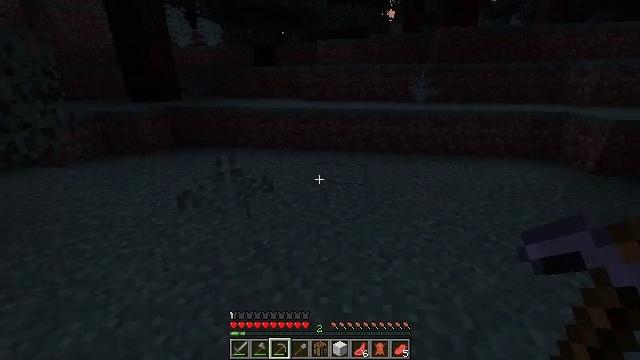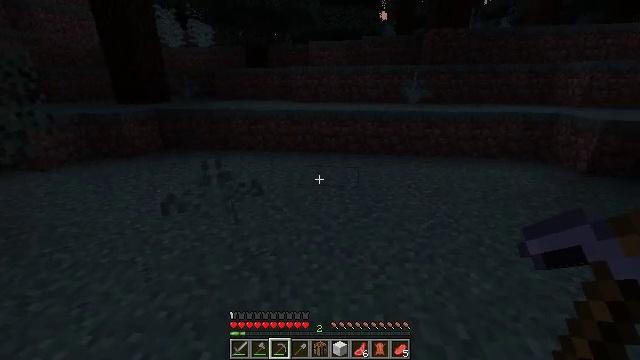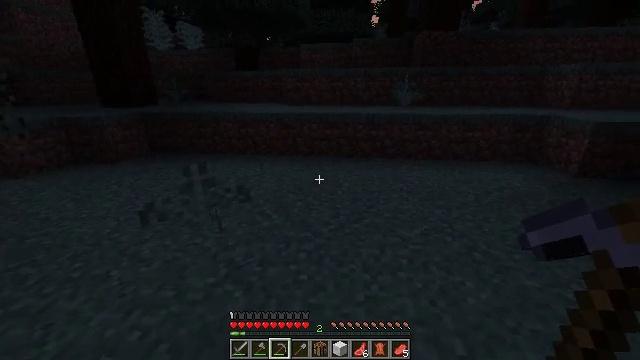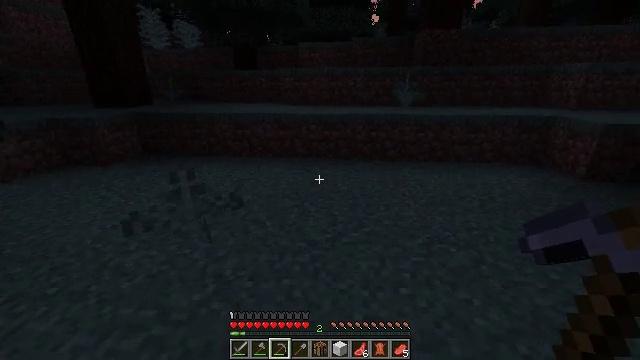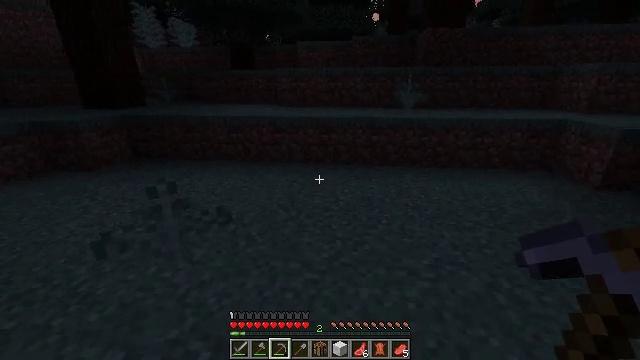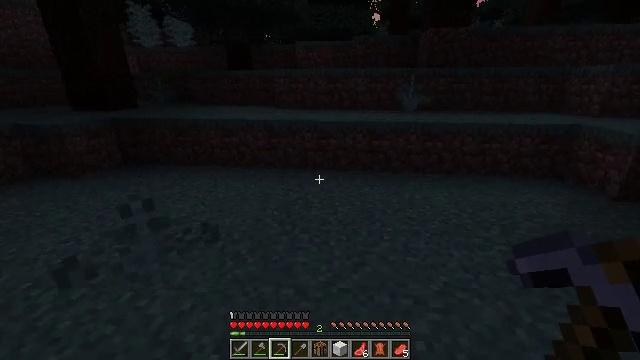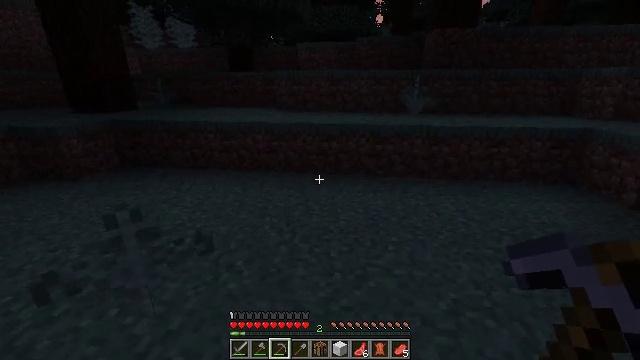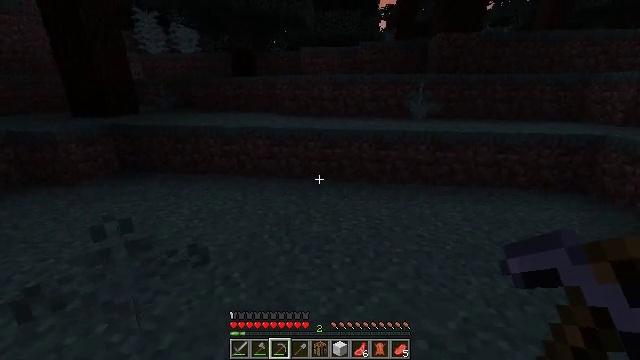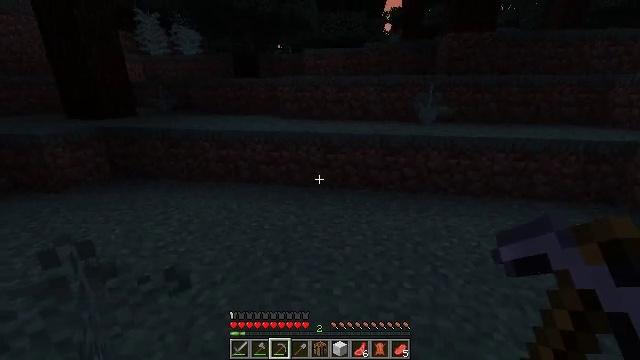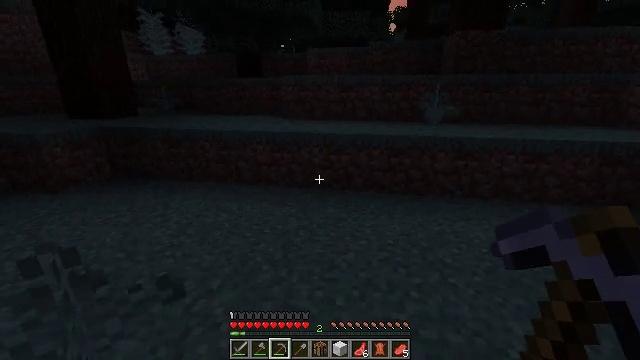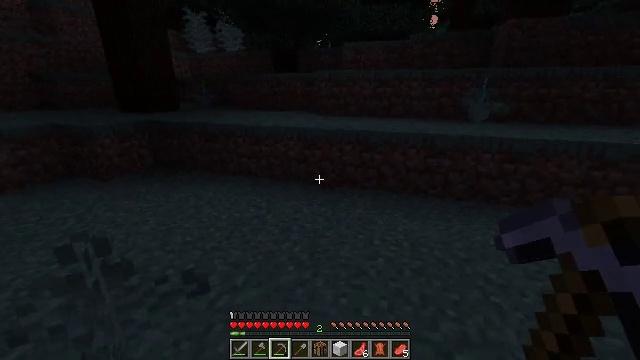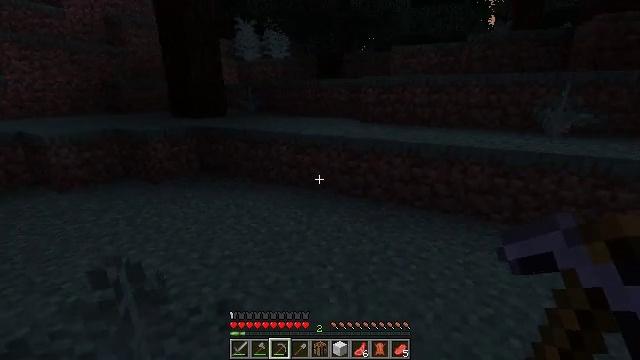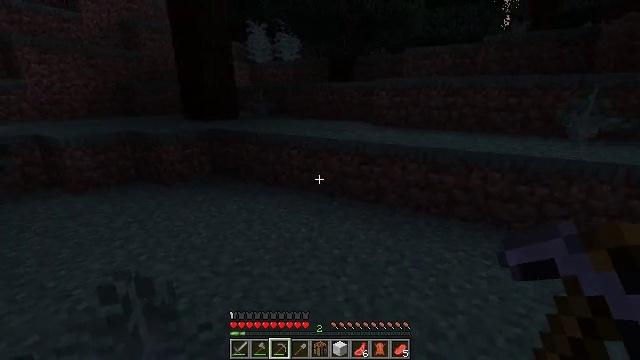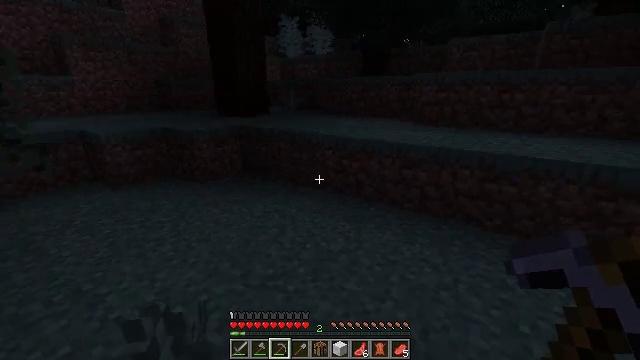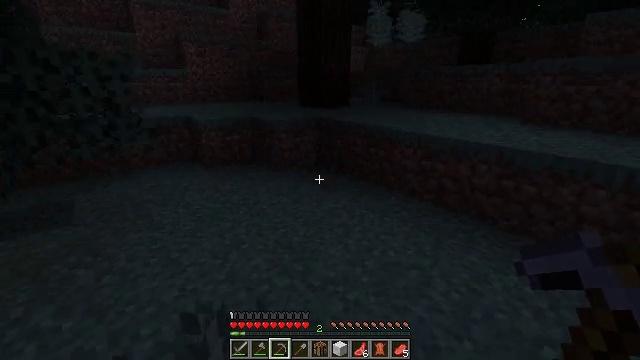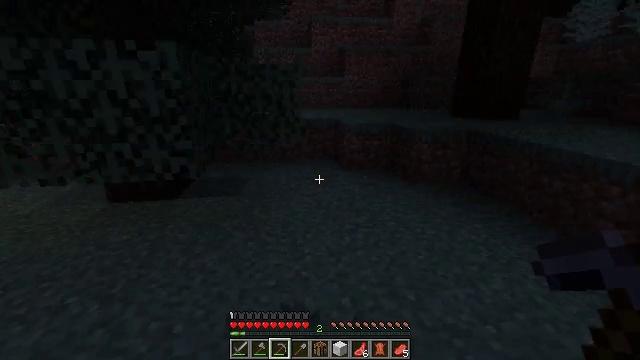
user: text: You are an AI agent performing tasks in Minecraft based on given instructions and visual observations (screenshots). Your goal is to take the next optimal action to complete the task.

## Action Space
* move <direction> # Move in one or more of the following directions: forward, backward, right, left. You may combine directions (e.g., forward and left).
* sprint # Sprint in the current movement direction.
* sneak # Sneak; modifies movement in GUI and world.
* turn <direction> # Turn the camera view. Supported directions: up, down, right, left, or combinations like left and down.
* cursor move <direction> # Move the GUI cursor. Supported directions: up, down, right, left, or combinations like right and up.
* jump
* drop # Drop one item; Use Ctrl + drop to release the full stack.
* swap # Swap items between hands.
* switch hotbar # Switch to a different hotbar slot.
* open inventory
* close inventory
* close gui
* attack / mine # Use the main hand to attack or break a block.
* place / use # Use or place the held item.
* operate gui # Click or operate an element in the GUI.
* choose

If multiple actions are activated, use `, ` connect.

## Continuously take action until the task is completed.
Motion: motion action
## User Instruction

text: Destroy the spruce leaves to get sticks and saplings.
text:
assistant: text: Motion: move forward, turn right
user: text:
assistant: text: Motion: move forward, turn right
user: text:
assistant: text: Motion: move forward
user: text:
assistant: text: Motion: move forward
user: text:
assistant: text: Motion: move forward
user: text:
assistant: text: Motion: move forward
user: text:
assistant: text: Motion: move forward
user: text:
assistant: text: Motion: move forward
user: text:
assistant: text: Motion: move forward
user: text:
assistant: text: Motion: move forward and move left, turn left
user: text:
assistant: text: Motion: move forward and move left, turn left and up
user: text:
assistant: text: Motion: move forward and move left, turn left
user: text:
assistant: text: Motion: move forward, turn left and down
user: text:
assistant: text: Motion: move forward and move right, turn left and down
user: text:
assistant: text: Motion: move forward and move right, turn left and up
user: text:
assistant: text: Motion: move forward and move right, turn left and up
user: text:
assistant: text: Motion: move forward and move right, turn left and up
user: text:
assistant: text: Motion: move forward, turn left
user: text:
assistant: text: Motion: move forward
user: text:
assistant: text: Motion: move forward
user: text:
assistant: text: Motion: move forward
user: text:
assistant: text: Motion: move forward
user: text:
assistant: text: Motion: move forward and move right, turn right
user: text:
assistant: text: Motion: move forward and move right, turn right
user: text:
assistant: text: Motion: move forward and move right, turn right
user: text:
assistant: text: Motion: move forward and move right, turn right
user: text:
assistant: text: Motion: move forward and move right, turn right
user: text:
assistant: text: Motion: move right, turn left
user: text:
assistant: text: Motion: turn left
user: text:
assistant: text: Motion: move back, turn left and up